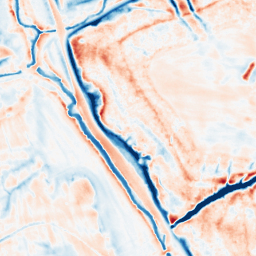
Category: multiscale
Decomposition family: dog_multiscale
Decomposition parameters: sigma_ratio: 1.6
n_scales: 5
base_sigma: 0.5
Upsampling method: linear_exact
Upsampling parameters: scale: 8
Upsampling scale: 8